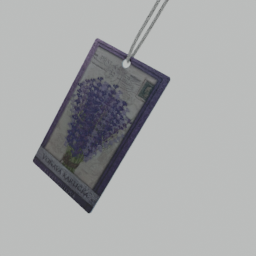
Label: decoration